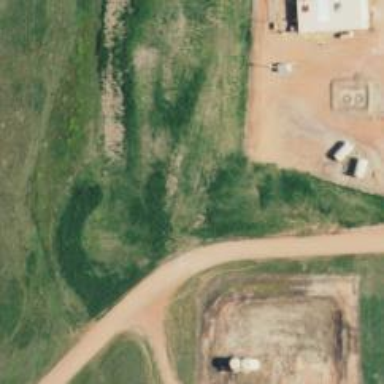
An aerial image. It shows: Storage tank with man-made structure.